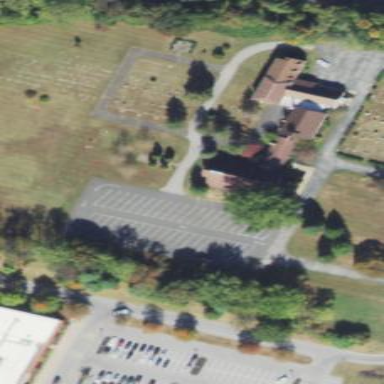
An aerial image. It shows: Building serving as place of worship.